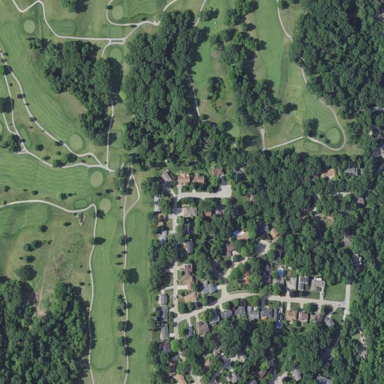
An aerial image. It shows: Golf course.